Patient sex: M
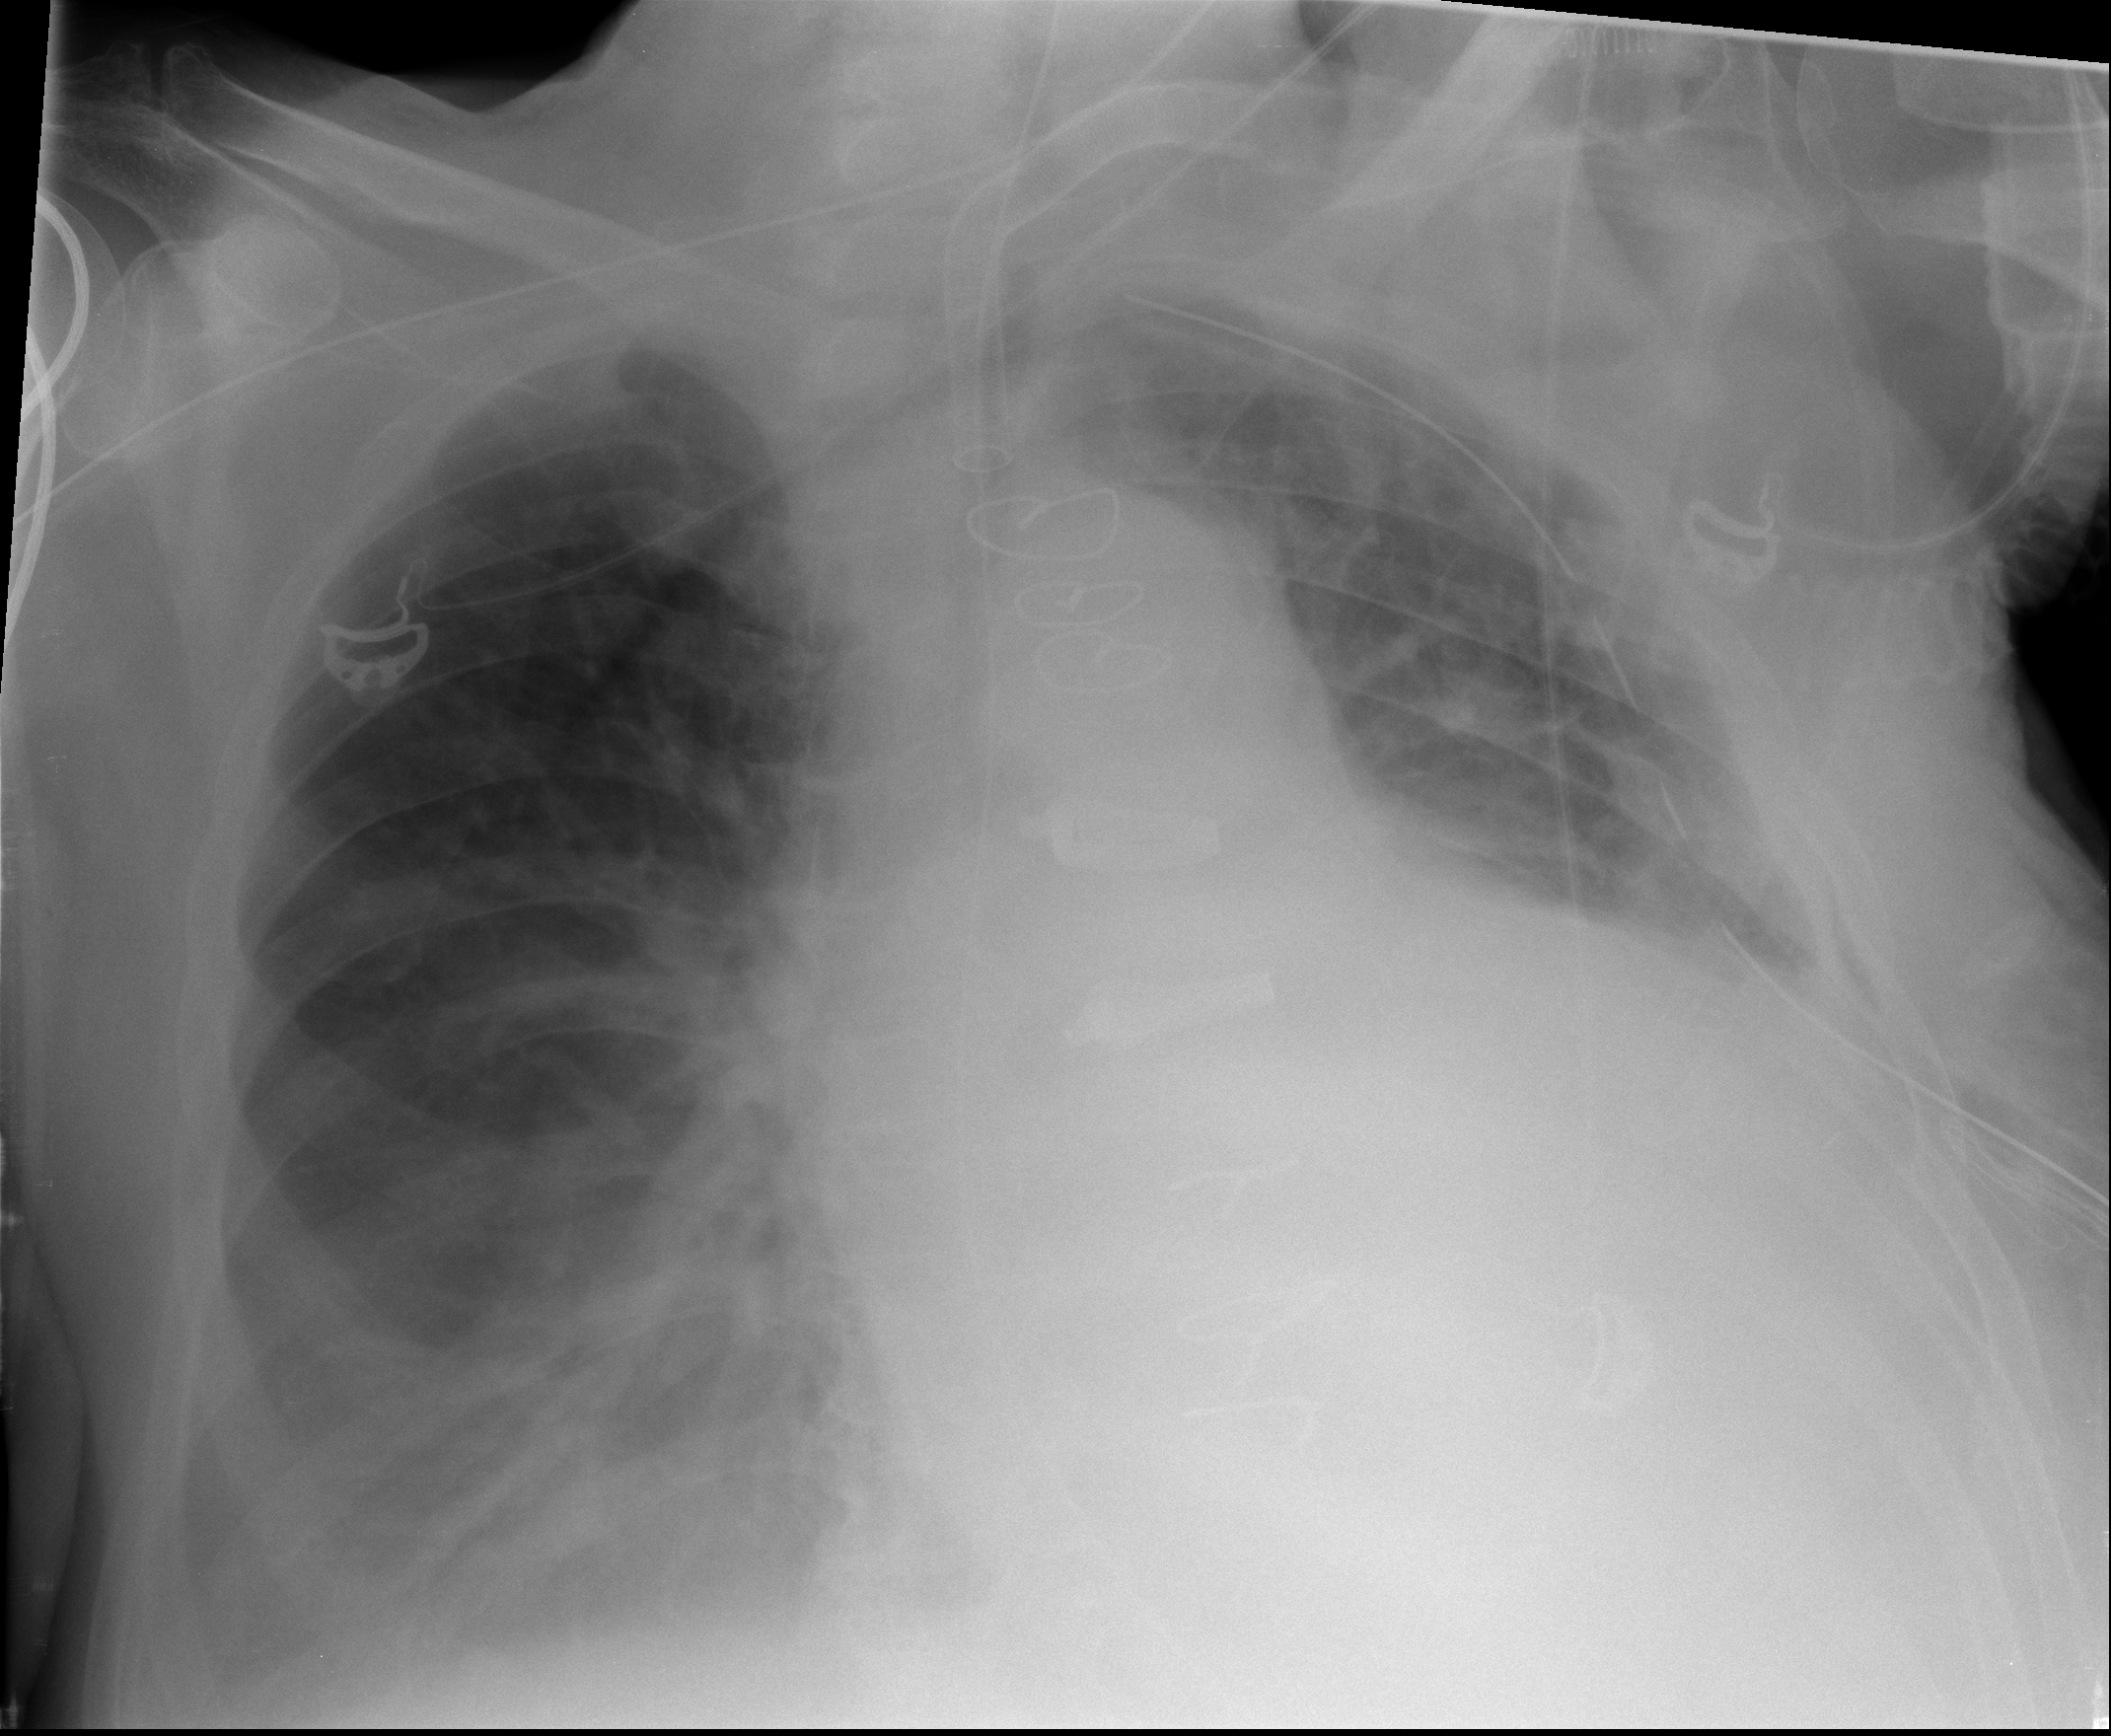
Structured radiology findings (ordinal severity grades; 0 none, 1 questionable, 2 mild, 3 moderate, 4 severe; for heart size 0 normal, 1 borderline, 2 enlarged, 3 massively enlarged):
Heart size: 2
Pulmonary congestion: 0
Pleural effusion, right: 2
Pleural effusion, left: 2
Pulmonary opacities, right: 0
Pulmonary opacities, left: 1
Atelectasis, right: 3
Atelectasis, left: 2